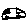
Label: car